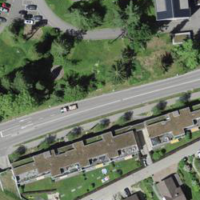
EUNIS habitat code: 54
Species observed at this site:
Leptoglossus occidentalis
Macroglossum stellatarum
Fagus sylvatica
Stenurella melanura
Anguis fragilis